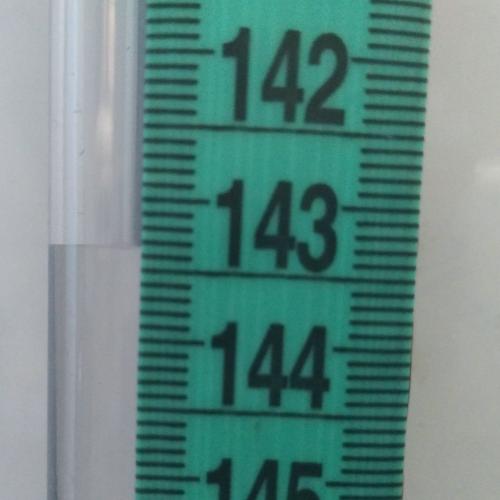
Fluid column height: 143.3 cm